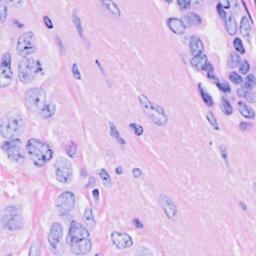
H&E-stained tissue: Breast